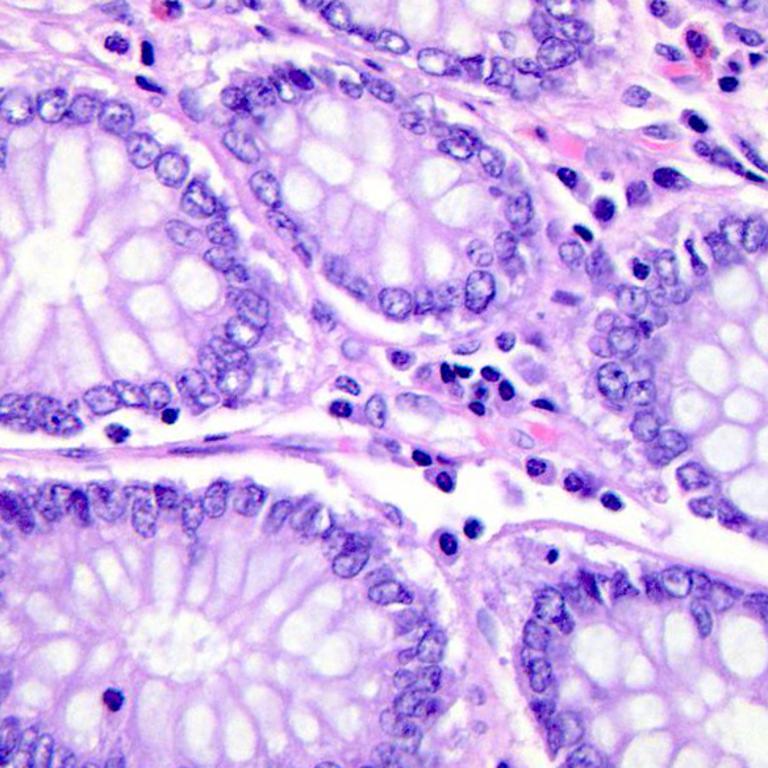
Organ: colon
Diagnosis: benign